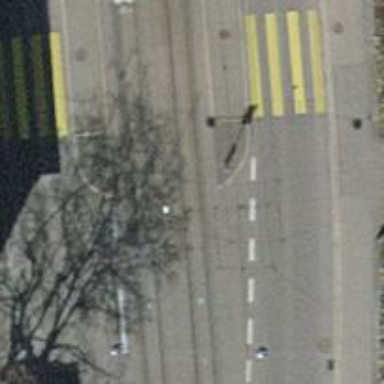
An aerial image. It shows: Tram stop with public transport stop position.